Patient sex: F
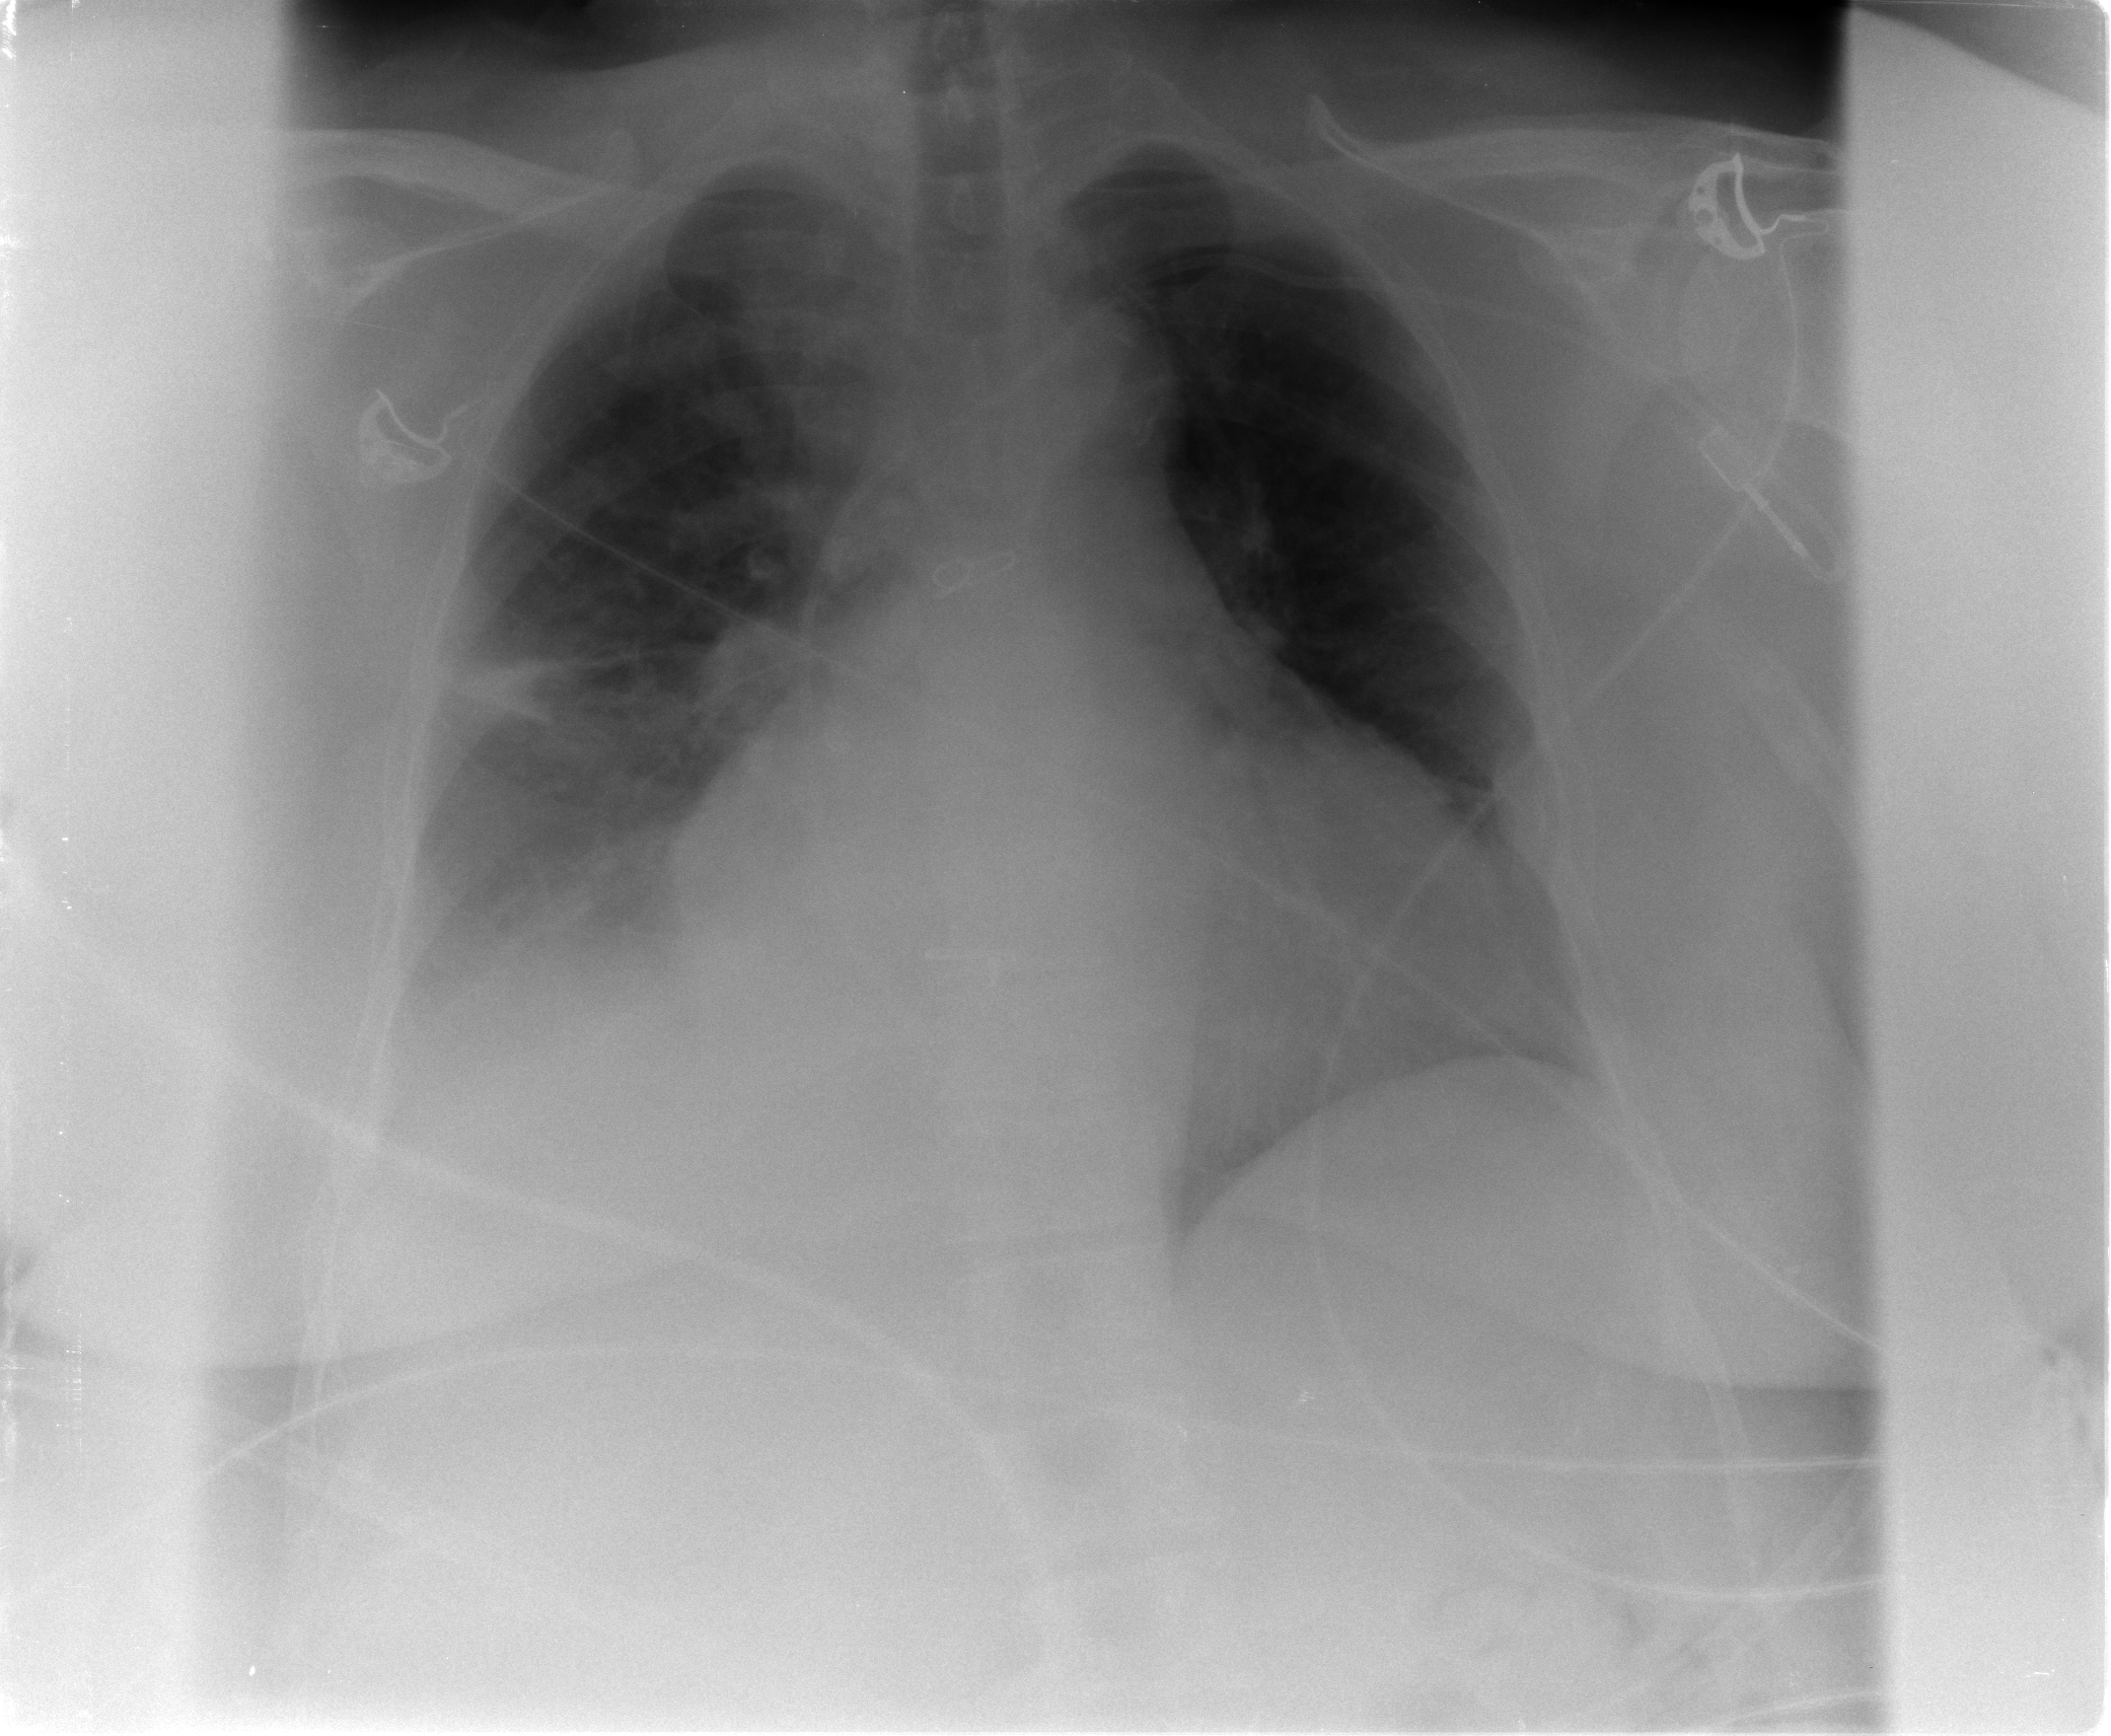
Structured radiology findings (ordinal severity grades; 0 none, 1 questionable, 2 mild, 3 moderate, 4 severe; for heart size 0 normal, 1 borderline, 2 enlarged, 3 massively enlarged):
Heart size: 2
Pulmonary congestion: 2
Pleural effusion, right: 0
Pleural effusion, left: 0
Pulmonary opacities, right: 2
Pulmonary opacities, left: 0
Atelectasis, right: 2
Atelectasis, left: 0